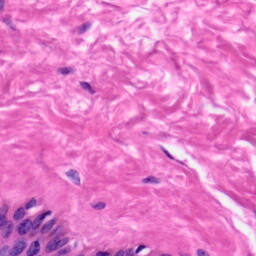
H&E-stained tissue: Skin